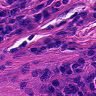
Metastatic tissue present: no